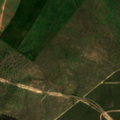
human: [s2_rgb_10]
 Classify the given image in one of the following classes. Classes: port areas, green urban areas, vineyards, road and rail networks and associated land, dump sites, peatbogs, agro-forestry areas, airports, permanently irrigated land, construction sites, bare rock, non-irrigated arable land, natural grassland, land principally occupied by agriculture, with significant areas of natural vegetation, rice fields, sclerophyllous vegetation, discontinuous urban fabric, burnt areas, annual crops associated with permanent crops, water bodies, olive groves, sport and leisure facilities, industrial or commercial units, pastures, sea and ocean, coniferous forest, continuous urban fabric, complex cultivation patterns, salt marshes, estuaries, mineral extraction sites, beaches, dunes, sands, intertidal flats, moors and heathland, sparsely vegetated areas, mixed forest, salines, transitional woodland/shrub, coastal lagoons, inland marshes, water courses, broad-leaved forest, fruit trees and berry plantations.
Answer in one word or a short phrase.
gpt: non-irrigated arable land, olive groves, agro-forestry areas, transitional woodland/shrub